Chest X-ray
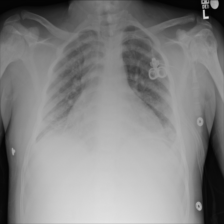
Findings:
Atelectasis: positive
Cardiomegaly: negative
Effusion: negative
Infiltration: negative
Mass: negative
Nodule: negative
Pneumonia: negative
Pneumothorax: negative
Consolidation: negative
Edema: negative
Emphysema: negative
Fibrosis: negative
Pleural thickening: negative
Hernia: negative